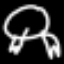
Label: frog